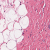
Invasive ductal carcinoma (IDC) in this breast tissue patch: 0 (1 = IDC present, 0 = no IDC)